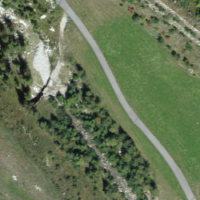
EUNIS habitat code: 24
Species observed at this site:
Medicago sativa